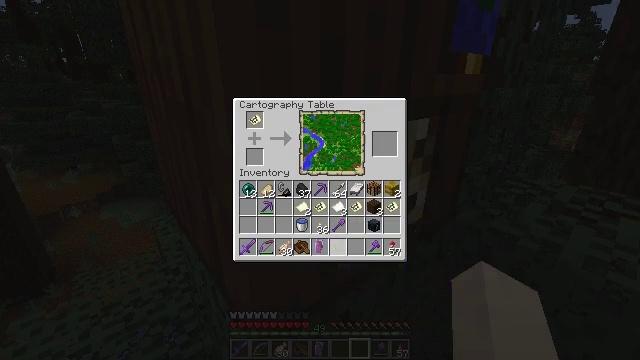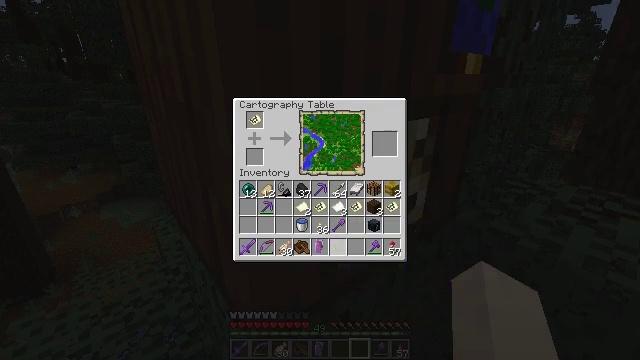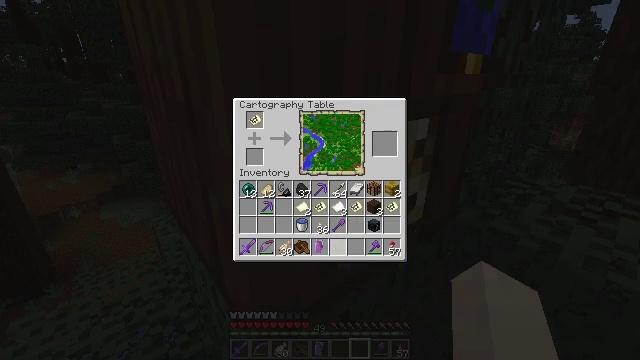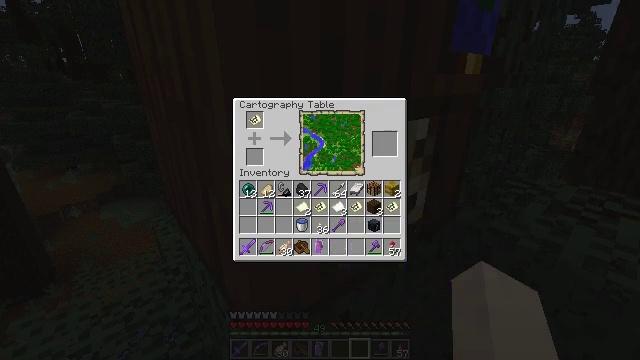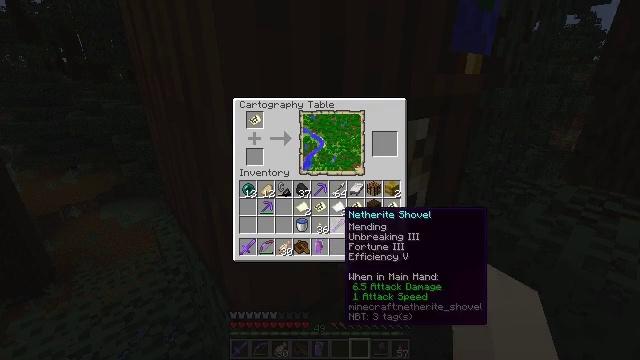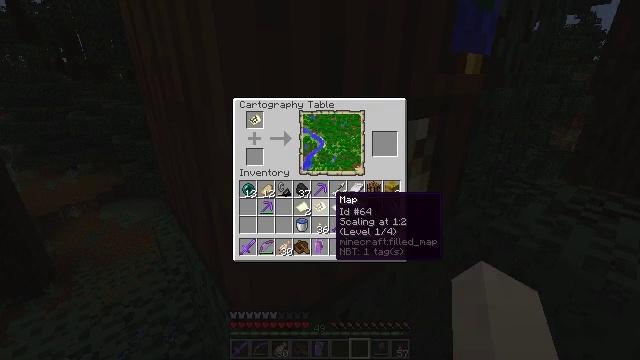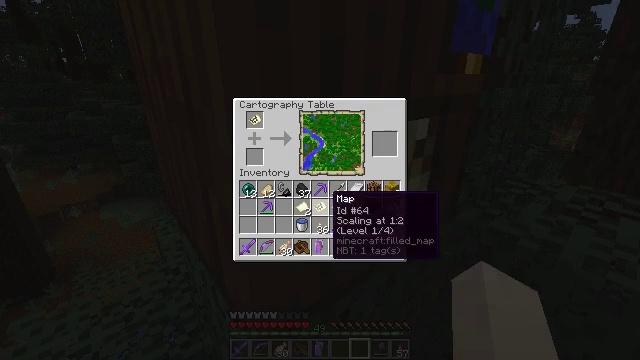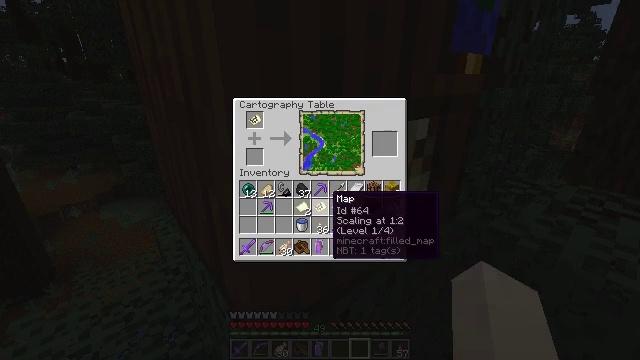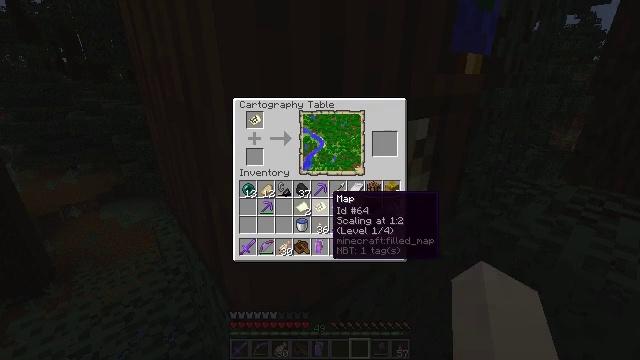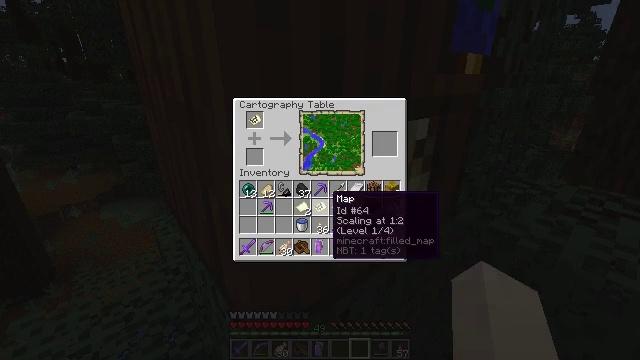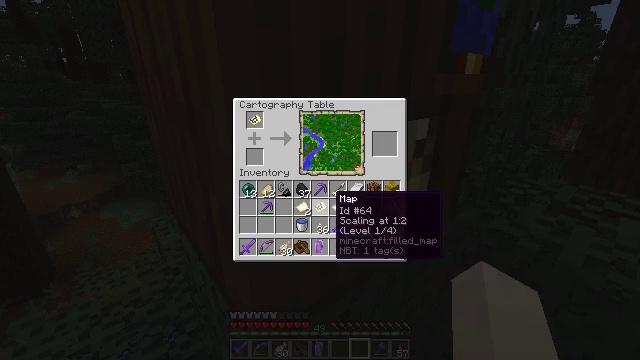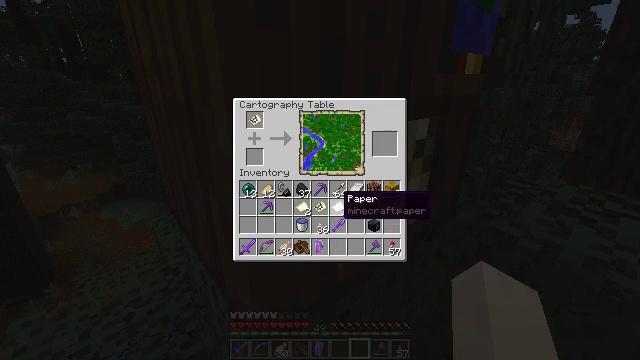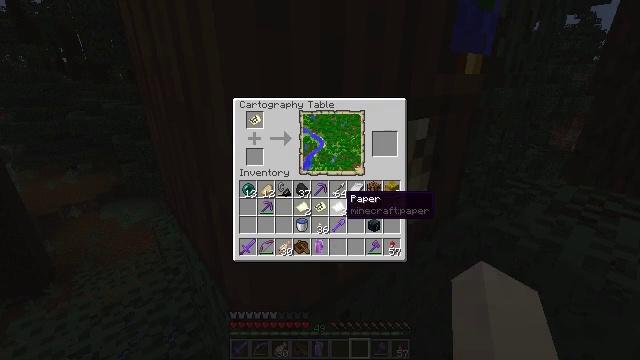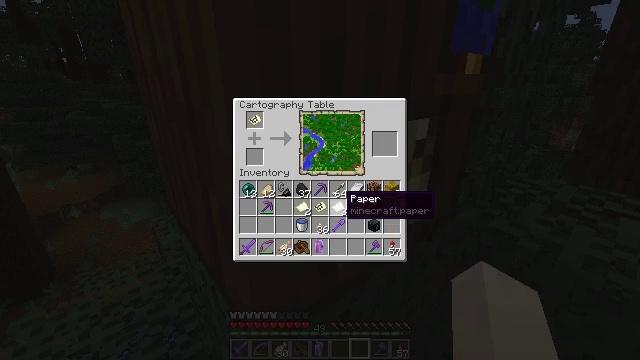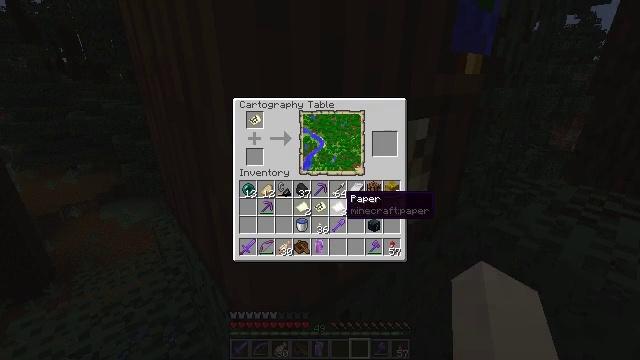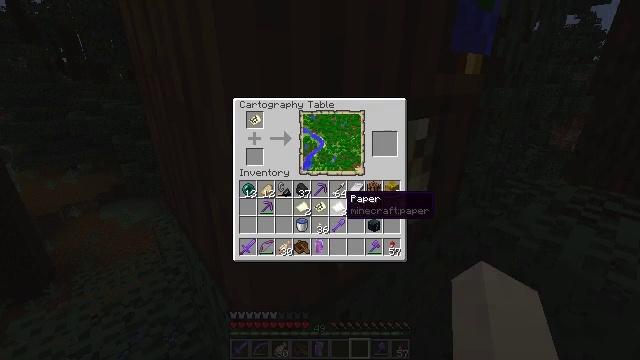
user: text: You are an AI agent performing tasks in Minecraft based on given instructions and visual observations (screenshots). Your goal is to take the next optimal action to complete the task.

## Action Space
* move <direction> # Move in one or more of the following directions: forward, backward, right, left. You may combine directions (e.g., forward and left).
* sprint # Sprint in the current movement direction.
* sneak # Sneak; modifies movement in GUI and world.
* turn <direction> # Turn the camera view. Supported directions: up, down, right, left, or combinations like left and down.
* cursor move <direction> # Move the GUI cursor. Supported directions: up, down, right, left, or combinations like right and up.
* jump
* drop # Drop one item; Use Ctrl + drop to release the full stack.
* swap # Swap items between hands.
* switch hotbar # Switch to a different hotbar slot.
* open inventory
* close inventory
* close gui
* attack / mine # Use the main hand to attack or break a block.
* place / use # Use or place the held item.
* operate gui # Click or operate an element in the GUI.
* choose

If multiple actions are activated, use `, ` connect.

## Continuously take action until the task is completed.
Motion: motion action
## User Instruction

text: Get the cartography table into your inventory.
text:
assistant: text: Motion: sneak, attack / mine
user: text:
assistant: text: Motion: sneak
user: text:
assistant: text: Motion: sneak
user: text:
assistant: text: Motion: sneak, turn up
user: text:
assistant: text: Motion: turn left and up
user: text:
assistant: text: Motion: no_op
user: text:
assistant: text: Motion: no_op
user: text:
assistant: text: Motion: no_op
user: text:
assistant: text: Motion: no_op
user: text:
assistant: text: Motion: no_op
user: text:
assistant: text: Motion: turn right
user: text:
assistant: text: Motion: no_op
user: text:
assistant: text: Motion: no_op
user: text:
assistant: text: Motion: no_op
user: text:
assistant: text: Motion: no_op
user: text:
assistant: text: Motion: no_op
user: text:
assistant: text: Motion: no_op
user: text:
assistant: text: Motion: no_op
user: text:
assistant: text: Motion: no_op
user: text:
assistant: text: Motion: no_op
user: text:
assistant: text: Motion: no_op
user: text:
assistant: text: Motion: turn right
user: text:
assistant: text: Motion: turn right
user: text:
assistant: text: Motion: no_op
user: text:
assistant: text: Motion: no_op
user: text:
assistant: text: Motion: turn left
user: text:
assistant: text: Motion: no_op
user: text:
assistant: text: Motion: no_op
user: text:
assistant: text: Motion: no_op
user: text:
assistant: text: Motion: no_op